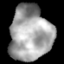
Tissue: lung
Cell type: T cells
Senescence score: 0.2353
Nuclear area (px): 2228
Mean DAPI intensity: 162.924